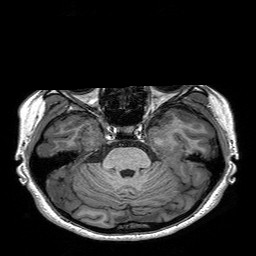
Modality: T1w
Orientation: coronal
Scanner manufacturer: siemens
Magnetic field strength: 3 T
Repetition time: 2.3 s
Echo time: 0.00298 s